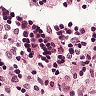
Metastatic tissue present: no